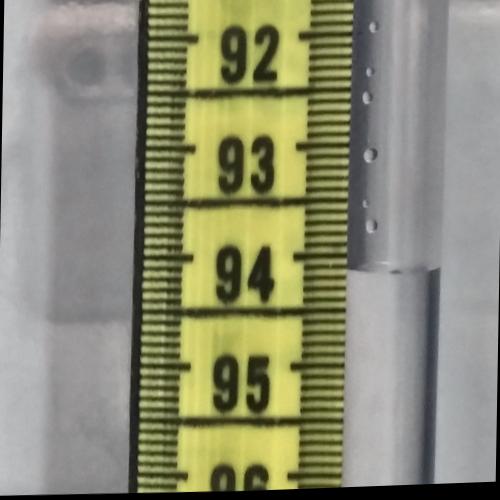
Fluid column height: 94.1 cm